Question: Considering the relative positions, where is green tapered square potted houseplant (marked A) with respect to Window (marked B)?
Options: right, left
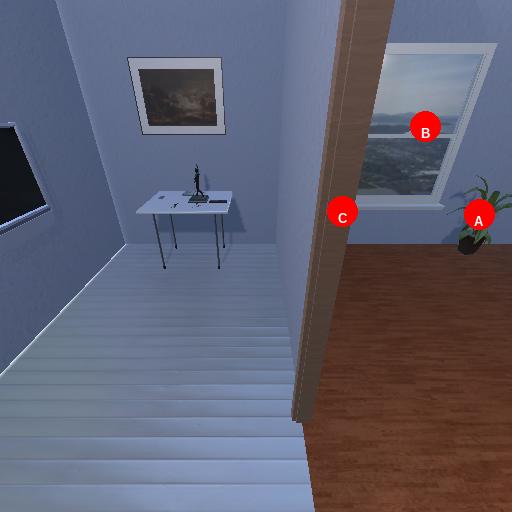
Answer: right